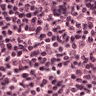
Metastatic tissue present: no